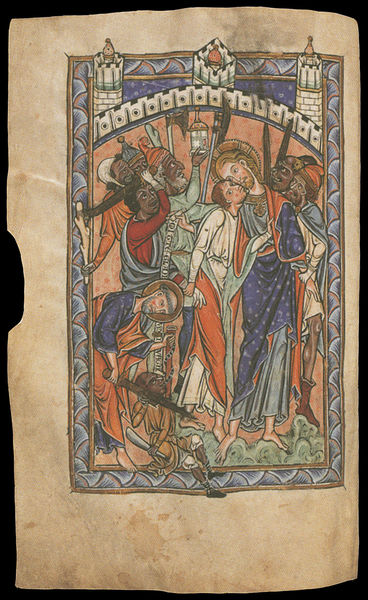
Titel: Judas verrät Christus
Institution: Manchester, John Rylands Library
Schlagwörter: blau, mann, grün, menschen, stadt, braun, bunt, frau, laterne, männer, schwarz, zeichnung, rot, ornament, teppich, arm, bibel, johannes, mensch, rahmen, kirche, gewand, mantel, kind, paar, turm, farbig, wellen, kuss, papier, rahmung, mauer, farbe, rand, soldaten, zinnen, schwarze, buch, burg, gemalt, orient, religion, türme, sterne, seite, gefangen, illustration, schwerter, säbel, waffen, beten, gebet, armee, pergament, heiligenschein, christus, jesus, mittelalter, priester, stadtmauer, jünger, keule, araber, mäander, kriche, christ, pilger, buchmalerei, evangelium, mauren, zkirche